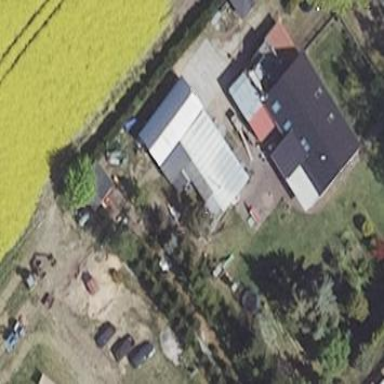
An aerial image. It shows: Shed.